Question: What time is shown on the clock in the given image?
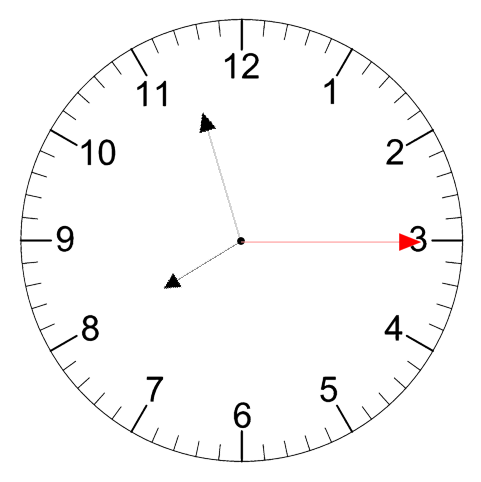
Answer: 07:57:15